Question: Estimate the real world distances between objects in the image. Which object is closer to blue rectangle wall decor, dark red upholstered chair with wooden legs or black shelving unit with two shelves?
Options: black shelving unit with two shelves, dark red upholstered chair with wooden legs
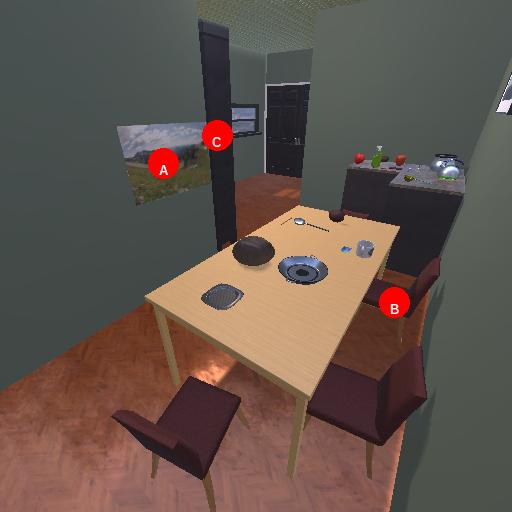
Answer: black shelving unit with two shelves